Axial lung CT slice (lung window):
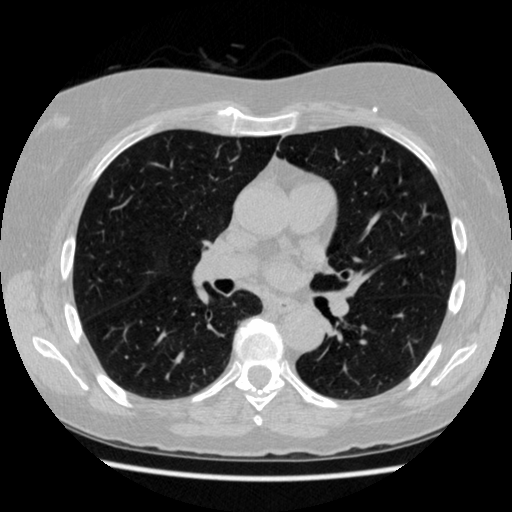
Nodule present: no